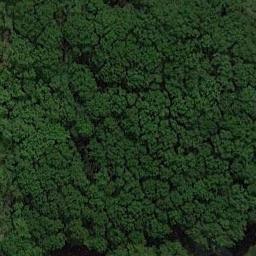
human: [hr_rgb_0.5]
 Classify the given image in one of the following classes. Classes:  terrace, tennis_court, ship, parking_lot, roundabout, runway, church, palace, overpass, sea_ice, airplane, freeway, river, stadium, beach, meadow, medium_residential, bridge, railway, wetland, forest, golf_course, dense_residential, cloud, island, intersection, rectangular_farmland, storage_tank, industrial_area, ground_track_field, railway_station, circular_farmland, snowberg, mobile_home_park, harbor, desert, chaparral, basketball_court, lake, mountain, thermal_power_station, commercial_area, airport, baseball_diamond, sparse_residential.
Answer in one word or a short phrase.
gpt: forest